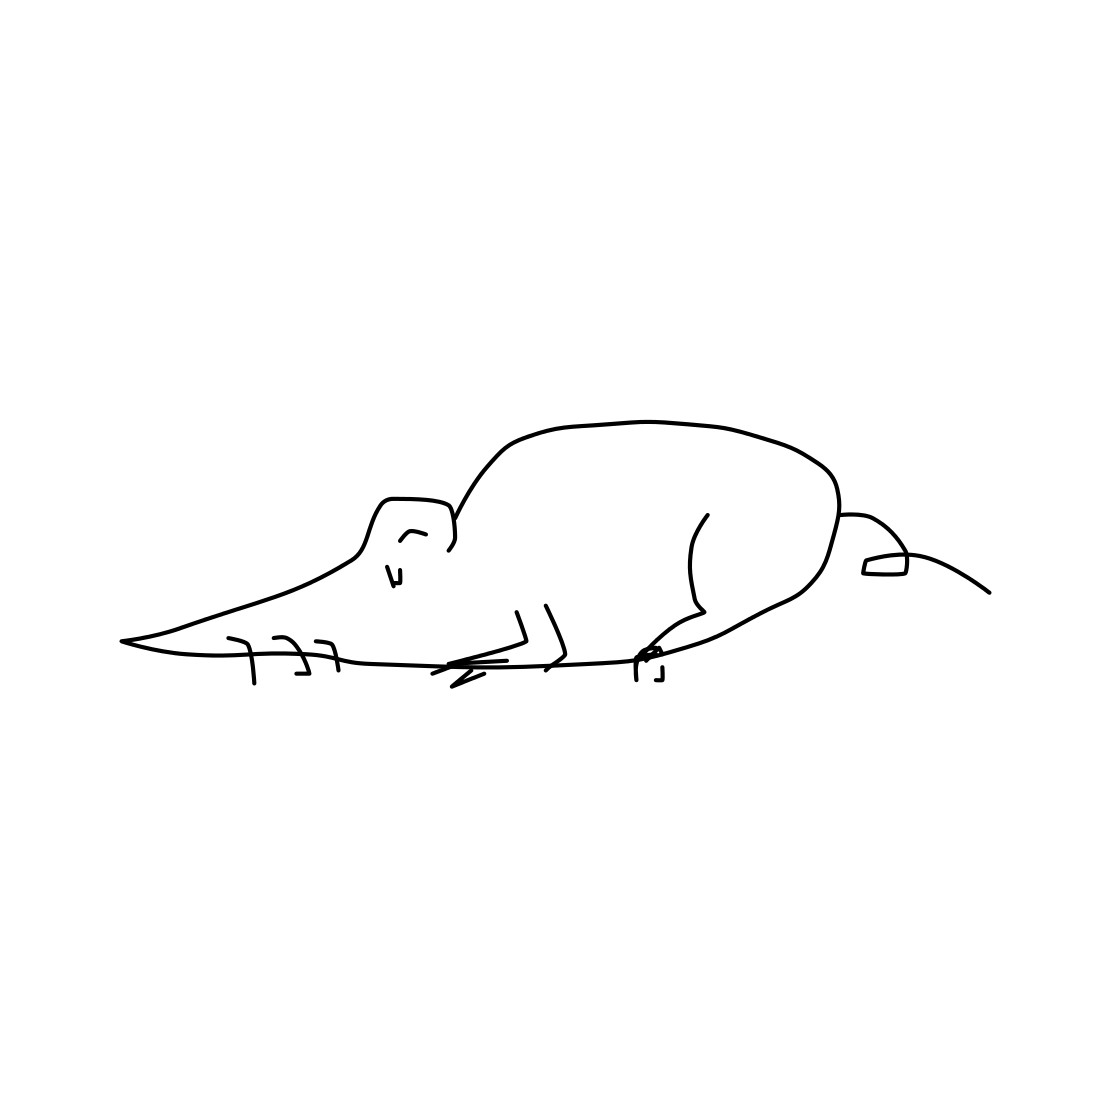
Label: mouse (animal)